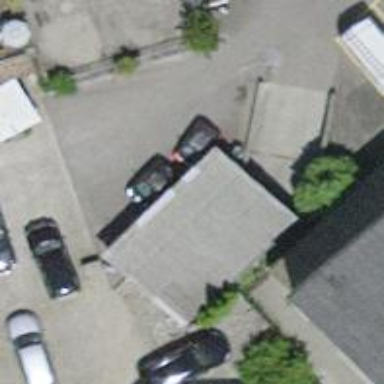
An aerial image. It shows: Parking entrance.